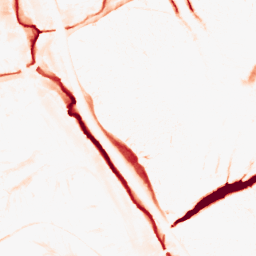
Category: morphological
Decomposition family: tophat
Decomposition parameters: size: 10
mode: black
Upsampling method: cubic_mitchell
Upsampling parameters: scale: 8
Upsampling scale: 8